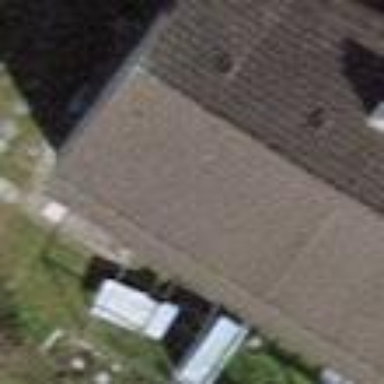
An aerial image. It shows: Building with tiled roof.